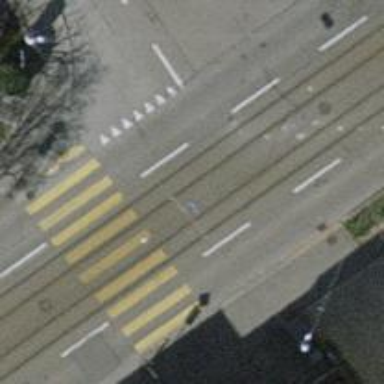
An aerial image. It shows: Tram level crossing on the railway.